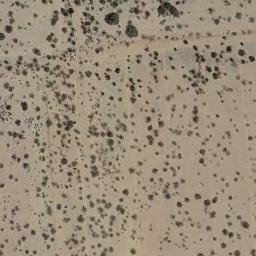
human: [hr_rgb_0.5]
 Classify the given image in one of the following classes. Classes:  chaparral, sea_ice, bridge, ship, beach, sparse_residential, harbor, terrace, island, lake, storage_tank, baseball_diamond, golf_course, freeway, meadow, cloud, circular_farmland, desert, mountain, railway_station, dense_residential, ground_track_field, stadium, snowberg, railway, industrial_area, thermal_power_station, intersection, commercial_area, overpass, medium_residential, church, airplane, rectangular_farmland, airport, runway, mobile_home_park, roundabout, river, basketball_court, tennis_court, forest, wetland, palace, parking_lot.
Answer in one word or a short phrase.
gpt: chaparral